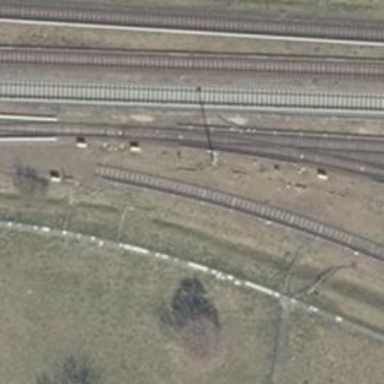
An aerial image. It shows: Railway switch with turnout to the right.